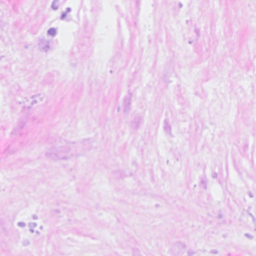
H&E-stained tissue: Breast